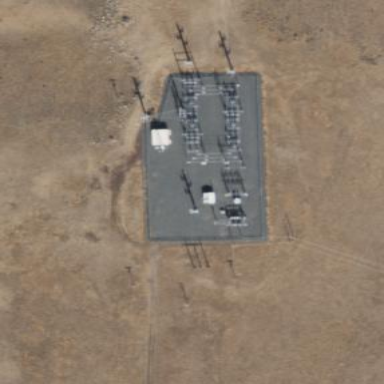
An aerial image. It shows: Outdoor distribution-level power substation enclosed by fence.